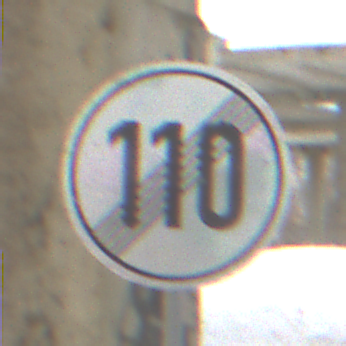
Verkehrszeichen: EndeGeschwindigkeit110
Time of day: MorningAfternoon
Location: Roofed (Suburban)
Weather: PartlyCloudy
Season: Winter
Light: Natural